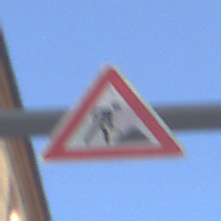
Verkehrszeichen: Arbeitsstelle
Umgebung: Outdoor, Urban
Tageszeit: Midday
Wetter: Clear
Licht: Natural
Jahreszeit: NotSpecified
Kontrast: HighContrast